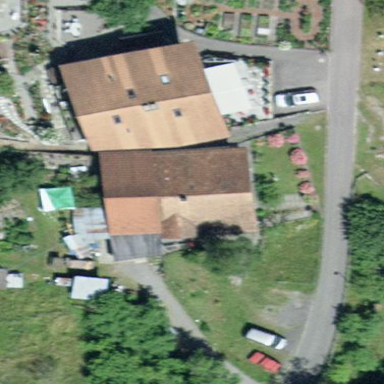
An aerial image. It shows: Residential building.